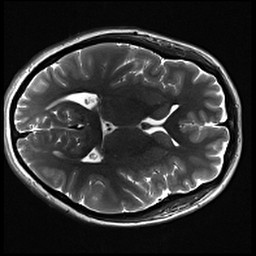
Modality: inplaneT2
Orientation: axial